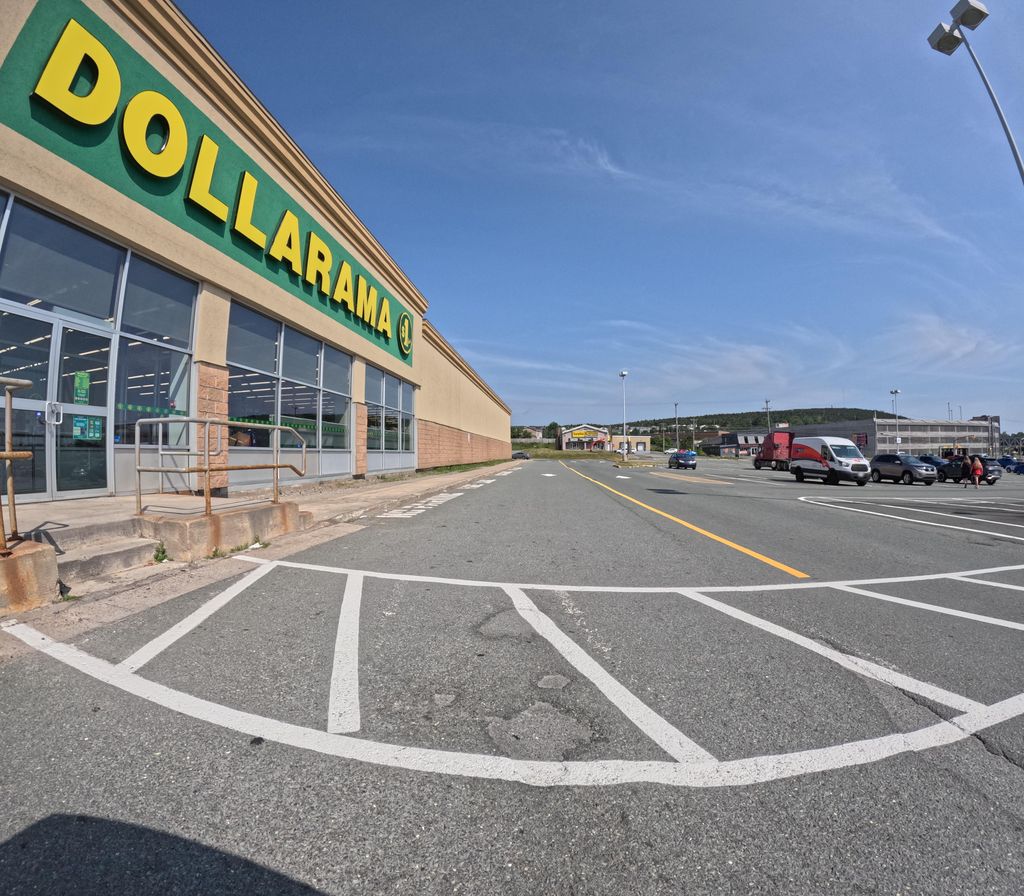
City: st_johns